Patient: sex M, age 45
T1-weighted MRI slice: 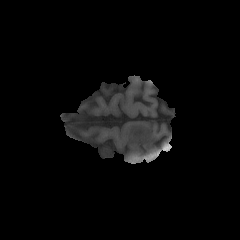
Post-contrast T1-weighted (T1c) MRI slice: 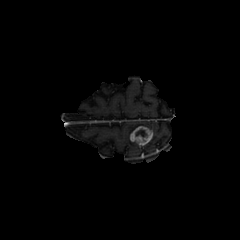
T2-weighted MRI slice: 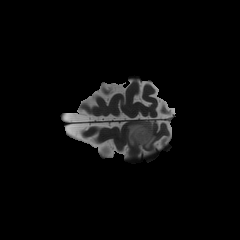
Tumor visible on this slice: yes
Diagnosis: Glioblastoma, IDH-wildtype
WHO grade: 4